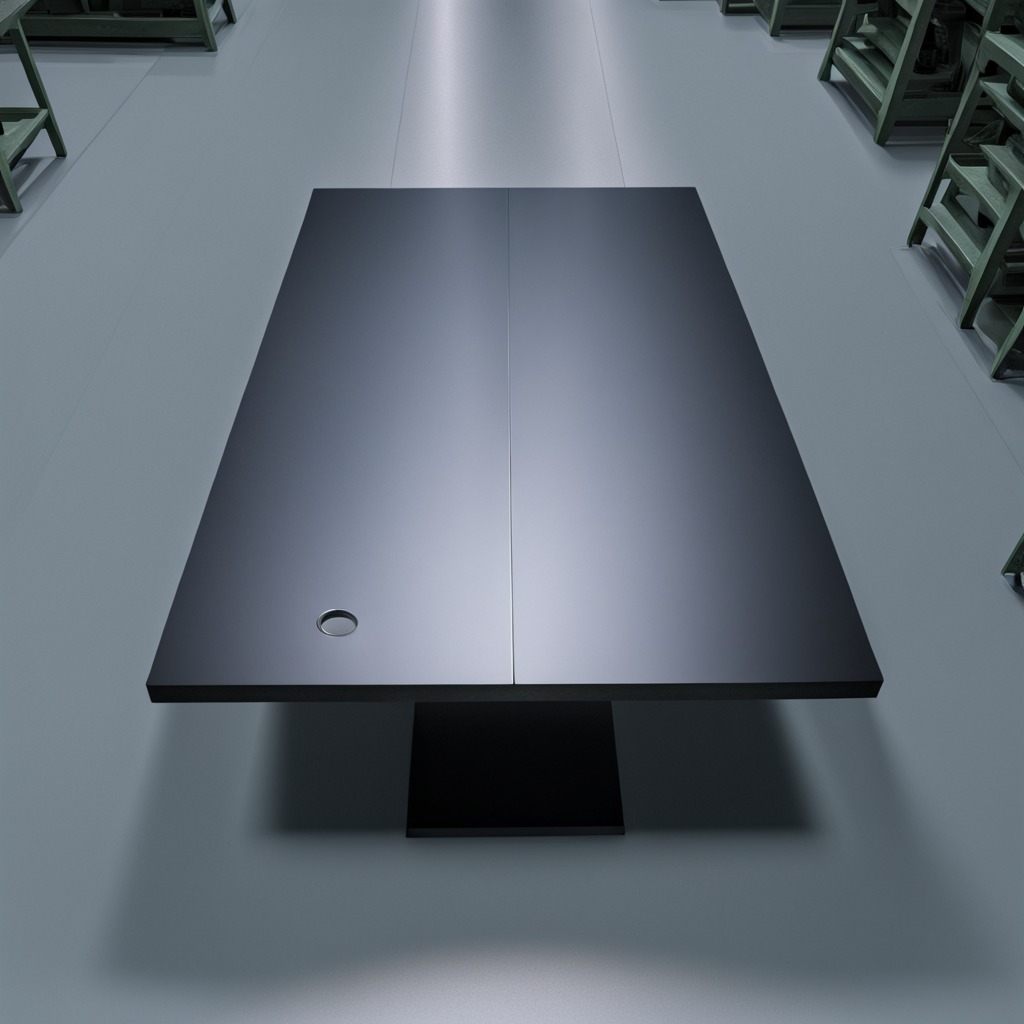
A flat metal washer lies on the tabletop.